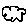
Label: cloud